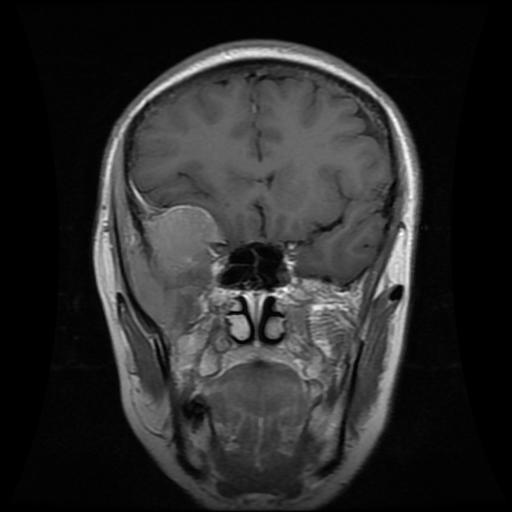
Label: meningioma